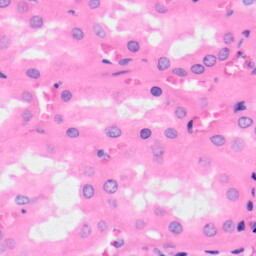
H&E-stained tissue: Kidney